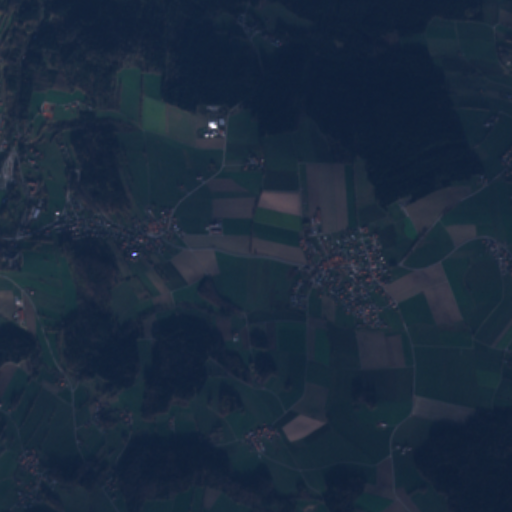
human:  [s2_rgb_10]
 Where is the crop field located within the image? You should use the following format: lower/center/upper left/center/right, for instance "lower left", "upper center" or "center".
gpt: The crop field is located in the lower right of the image.
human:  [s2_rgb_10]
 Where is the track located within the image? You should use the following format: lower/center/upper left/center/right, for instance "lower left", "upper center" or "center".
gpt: The track is located in the upper left of the image.
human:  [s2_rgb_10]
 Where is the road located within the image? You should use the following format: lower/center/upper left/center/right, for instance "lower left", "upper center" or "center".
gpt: There is no road in the image.